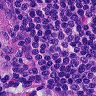
Metastatic tissue present: no